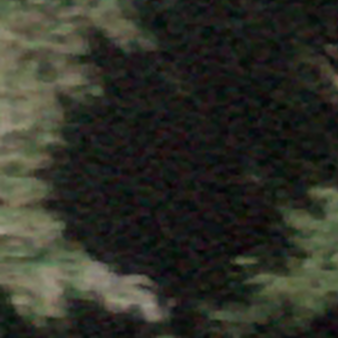
Label: other